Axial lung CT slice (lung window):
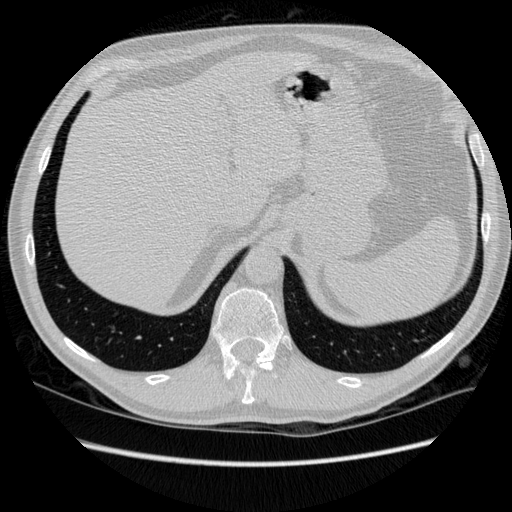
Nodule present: no